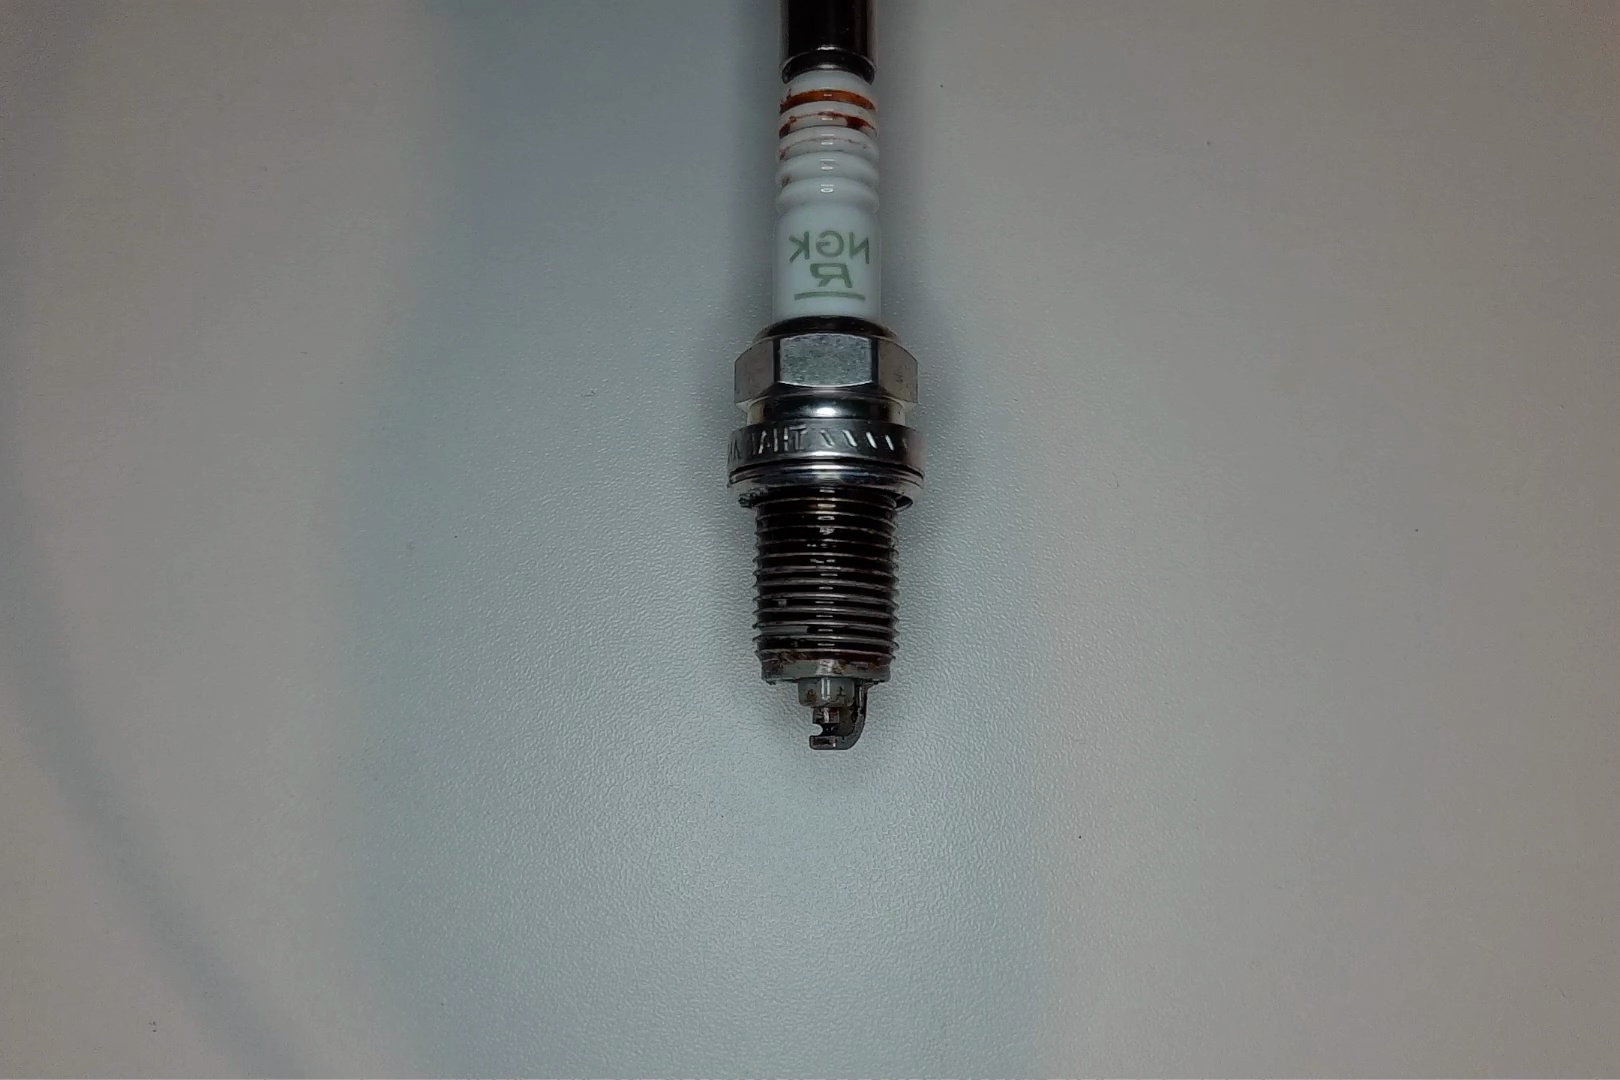
Label: anomaly